Aerial crown-view tile of a tropical tree (Barro Colorado Island, Panama), acquired 20240716:
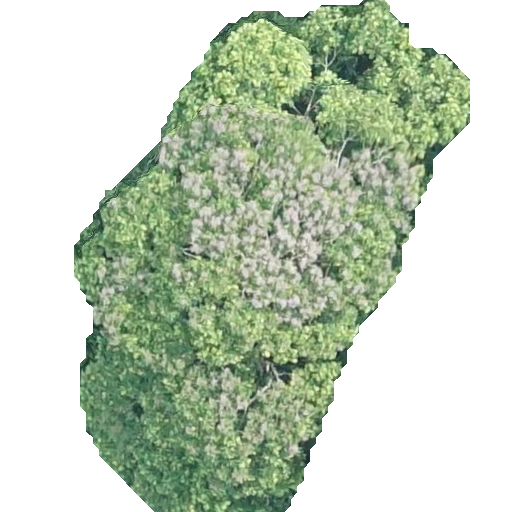
Species: Dipteryx oleifera
GBIF accepted scientific name: Dipteryx oleifera
Crown area: 207.825 m²